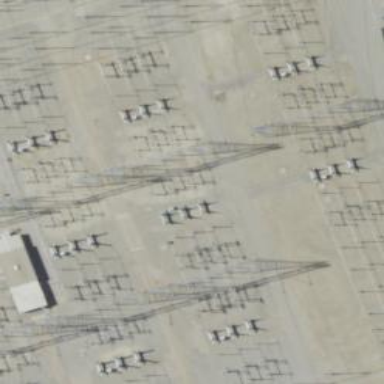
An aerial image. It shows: Switch used for power control.